Question: I have a web application built in codeigniter and hosted with <URL>. I use a normal MySQL database for all of my data persistance, and now I want to use a mongodb database in addition to the MySQL database.
I want to use mongodb as a job queue to persist messages between my workers and my application servers. I've gotten the inspiration to do this from this tutorial: <URL>
1. Is this possible (using two different types of databases simultaniously -- with/without hacking codeigniter, I would assume it is)
2. Any tips for accomplishing this?
I've included this library in my CI project:
<URL>
And when I attempt to load it via: '$this->load->library('mongo_db');'
I run into this:

I'm not sure how I can get mysql and mongodb working together...
Nevermind my above question, I improperly set up the config file and confused the error...
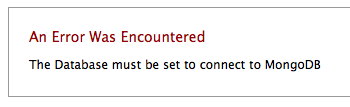
Answer: Yes this is possible, out of the box.
You need to define two groups in your config, one for mysql and one for mongodb. In your application you can then load in these databases by group name.
In your confugration.php:
'''
$db['mysql']['hostname'] = "localhost";
$db['mysql']['username'] = "root";
$db['mysql']['password'] = "";
$db['mysql']['dbdriver'] = "mysql";
//... (full config omitted for brevity)
$db['mongodb']['hostname'] = "localhost";
$db['mongodb']['username'] = "root";
$db['mongodb']['password'] = "";
$db['mongodb']['dbdriver'] = "mongodb";
//... (full config omitted for brevity)
'''
And then you would load in your databases as follows:
'''
$mysqlDB = $this->load->database('mysql', TRUE);
$mongoDB = $this->load->database('mongodb', TRUE);
'''
Take a look at the user guide on <URL>.